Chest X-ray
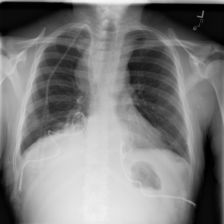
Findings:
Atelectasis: positive
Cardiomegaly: negative
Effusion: positive
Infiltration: negative
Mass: negative
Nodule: negative
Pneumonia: negative
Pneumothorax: negative
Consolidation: negative
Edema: negative
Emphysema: negative
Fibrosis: negative
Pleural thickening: negative
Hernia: negative